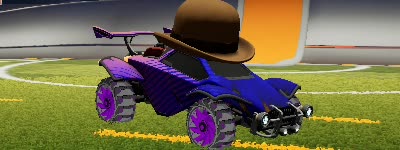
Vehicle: octane